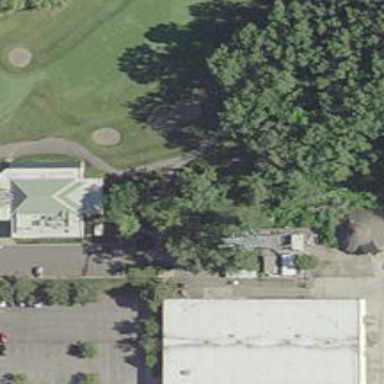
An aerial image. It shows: Service road designated as golf cart path.